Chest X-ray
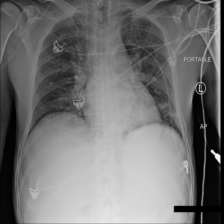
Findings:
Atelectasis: negative
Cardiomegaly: negative
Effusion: negative
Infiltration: negative
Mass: negative
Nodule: negative
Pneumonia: negative
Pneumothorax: negative
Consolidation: negative
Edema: negative
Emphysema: negative
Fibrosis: negative
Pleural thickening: negative
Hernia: negative